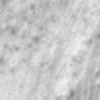
Label: change